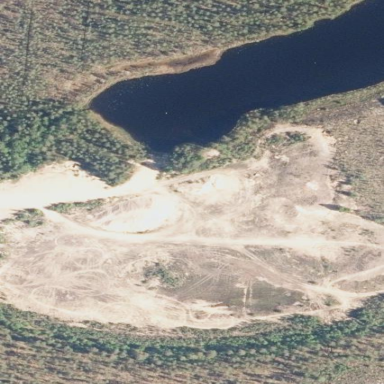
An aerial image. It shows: Quarry area rich in gravel resources.